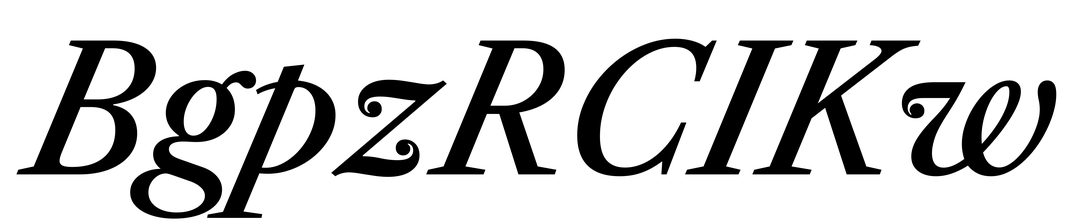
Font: LibreCaslonText-Italic_Medium_Italic